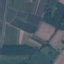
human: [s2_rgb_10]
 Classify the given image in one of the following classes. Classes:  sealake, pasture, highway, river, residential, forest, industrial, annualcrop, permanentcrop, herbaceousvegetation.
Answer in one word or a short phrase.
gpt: PermanentCrop